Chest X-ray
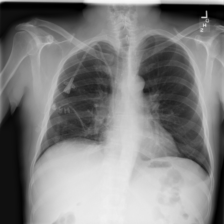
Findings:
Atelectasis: positive
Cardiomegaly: negative
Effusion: negative
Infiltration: negative
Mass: negative
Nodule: negative
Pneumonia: negative
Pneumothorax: negative
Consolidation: positive
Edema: negative
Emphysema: negative
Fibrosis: negative
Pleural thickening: negative
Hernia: negative